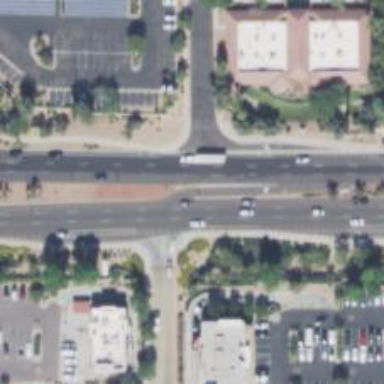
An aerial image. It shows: Secondary link road with asphalt surface.